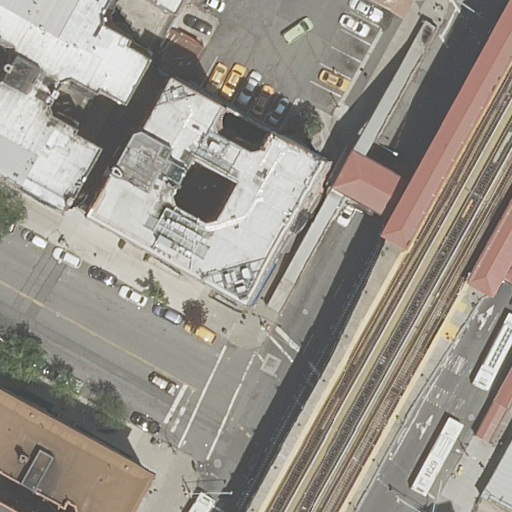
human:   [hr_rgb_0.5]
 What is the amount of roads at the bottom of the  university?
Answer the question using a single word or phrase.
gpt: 5

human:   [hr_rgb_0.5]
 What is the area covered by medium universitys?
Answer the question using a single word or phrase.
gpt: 0m2

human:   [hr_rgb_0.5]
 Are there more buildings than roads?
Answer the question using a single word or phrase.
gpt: no

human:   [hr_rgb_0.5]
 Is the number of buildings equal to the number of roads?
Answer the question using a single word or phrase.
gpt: yes

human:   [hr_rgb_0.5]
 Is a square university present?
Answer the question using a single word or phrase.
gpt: no

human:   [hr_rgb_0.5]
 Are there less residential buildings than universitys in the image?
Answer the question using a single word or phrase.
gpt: no

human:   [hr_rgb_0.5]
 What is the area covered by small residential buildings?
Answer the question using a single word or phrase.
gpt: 90m2

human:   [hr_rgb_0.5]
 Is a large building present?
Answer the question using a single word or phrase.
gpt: yes

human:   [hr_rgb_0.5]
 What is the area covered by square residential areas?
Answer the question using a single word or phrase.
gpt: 0m2

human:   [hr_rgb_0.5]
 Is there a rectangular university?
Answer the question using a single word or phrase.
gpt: yes

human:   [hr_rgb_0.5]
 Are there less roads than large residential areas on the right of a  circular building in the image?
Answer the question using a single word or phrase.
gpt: no

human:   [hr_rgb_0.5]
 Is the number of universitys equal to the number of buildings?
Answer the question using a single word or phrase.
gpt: no

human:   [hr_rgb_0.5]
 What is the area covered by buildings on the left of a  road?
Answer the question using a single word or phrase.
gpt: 2456m2

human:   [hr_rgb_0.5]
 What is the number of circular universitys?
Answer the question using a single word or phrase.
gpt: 0

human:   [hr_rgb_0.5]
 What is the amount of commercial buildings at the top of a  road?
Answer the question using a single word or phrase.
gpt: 0

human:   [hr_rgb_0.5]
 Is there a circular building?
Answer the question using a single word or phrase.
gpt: no

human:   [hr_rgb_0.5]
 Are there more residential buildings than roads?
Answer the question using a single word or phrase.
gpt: no

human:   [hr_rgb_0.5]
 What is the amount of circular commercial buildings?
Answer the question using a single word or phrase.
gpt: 0

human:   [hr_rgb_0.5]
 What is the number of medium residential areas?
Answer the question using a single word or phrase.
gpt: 1

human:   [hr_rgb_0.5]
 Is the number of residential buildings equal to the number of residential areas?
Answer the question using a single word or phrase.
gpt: no

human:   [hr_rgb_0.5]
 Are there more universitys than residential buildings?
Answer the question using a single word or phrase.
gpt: no

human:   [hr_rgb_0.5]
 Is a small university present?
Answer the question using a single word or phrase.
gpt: no

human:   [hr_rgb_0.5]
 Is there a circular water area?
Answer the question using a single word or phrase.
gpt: no

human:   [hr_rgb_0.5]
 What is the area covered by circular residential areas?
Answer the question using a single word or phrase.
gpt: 0m2

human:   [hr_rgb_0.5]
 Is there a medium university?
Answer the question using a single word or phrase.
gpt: no

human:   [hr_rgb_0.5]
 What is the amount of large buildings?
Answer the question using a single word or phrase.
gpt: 3

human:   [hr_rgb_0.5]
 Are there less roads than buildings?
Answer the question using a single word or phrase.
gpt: no

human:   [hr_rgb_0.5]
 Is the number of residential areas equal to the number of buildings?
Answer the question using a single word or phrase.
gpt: no

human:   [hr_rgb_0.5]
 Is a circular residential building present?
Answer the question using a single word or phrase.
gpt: no

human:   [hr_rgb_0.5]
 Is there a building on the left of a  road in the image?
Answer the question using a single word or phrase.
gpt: yes

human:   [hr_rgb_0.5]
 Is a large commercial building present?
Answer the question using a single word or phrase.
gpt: no

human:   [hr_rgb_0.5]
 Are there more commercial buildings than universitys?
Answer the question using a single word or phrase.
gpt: no

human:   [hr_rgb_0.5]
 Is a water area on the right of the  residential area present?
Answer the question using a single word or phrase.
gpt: no

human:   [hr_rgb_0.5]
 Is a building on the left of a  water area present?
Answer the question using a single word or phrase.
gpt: no

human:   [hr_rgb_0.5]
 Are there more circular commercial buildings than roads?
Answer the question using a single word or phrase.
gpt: no

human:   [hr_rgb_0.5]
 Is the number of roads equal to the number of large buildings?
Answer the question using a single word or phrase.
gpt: no